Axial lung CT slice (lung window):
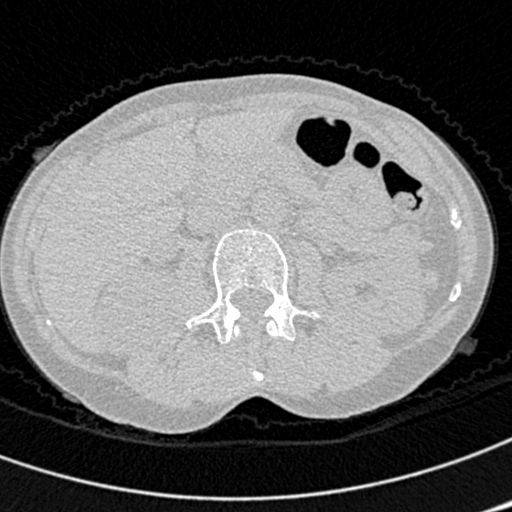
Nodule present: no